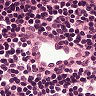
Metastatic tissue present: no